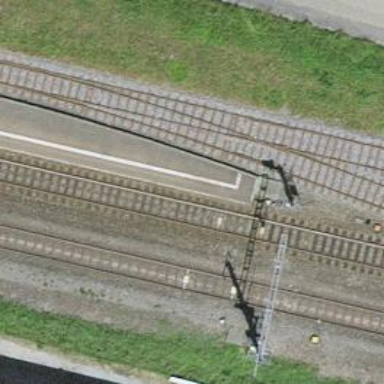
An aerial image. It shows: Single railway spur track.